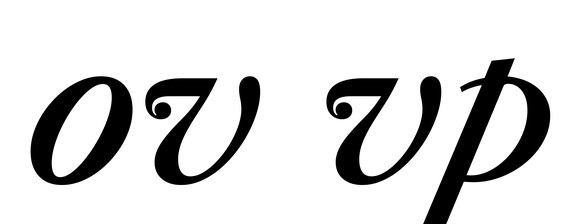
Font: LibreCaslonText-Italic_Medium_Italic